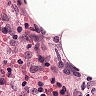
Metastatic tissue present: no